【题型】选择题　【知识点】平面几何　【难度】easy
如图, $\triangle ABC$ 内接于圆, 弦 $BD$ 交 $AC$ 于点 $P$, 连接 $AD$。下列角中, $\widehat {AB}$ 所对圆周角的是( )

A. $\angle APB$

B. $\angle ABD$

C. $\angle ACB$

D. $\angle BAC$
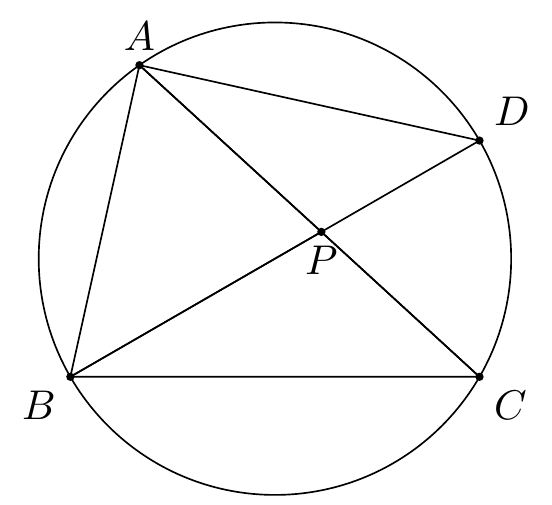
【解答】
解：由图可知：$AB$ 所对圆周角的是 $\angle ACB$ 或 $\angle ADB$,

故选：C。